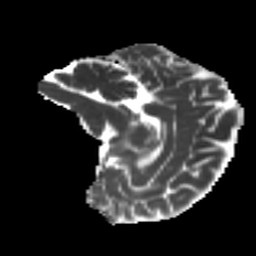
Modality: MD
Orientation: sagittal
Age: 46
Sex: female
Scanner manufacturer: ge
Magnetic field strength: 3 T
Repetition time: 7.8 s
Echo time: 0.0606 s